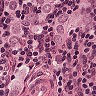
Metastatic tissue present: yes